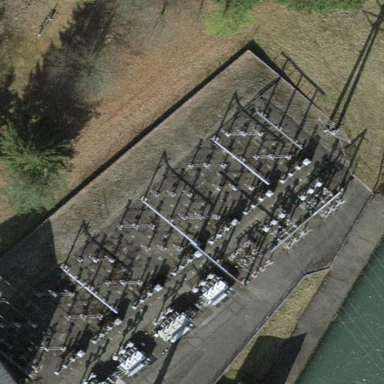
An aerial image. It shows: Outdoor power substation surrounded by fence. The substation is specifically for distribution purposes.